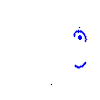
Particle: kaon